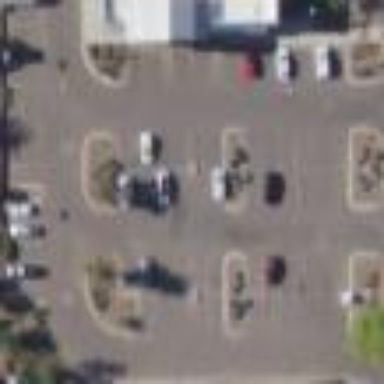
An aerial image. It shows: Parking area.